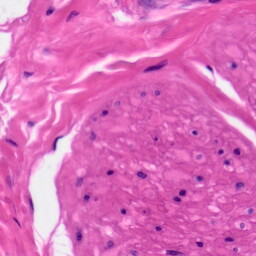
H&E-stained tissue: Skin